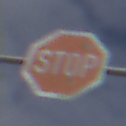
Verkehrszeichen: Stop
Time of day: Midday
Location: Outdoor (Nature)
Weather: PartlyCloudy
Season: NotSpecified
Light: Natural